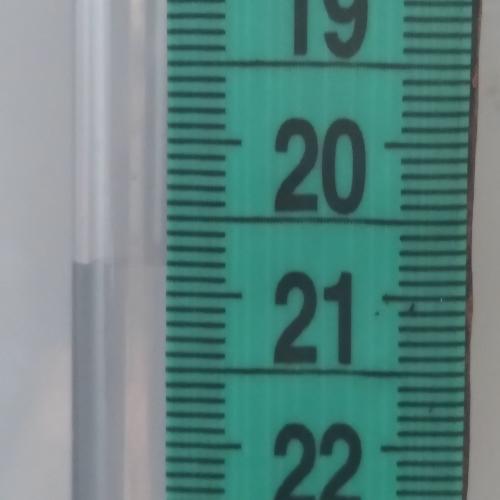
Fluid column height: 20.8 cm